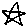
Label: star